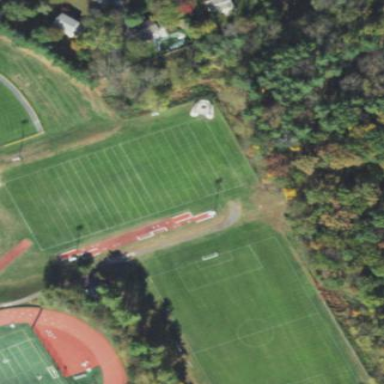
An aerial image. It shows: Pitch for American football.